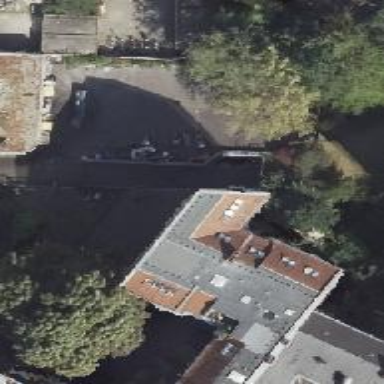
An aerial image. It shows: Parking entrance.